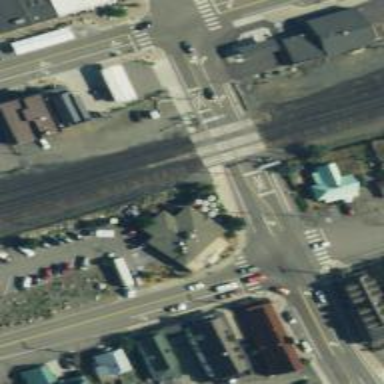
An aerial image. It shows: Railway crossing.